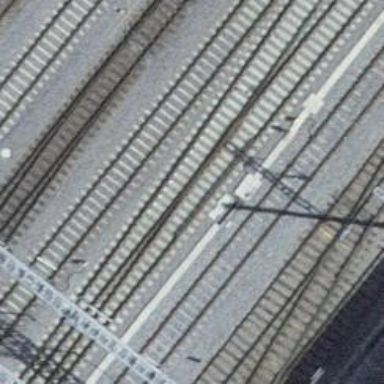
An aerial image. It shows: Single-track railway siding with electrified contact lines.